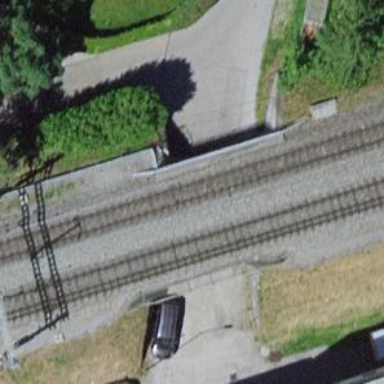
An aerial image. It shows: Narrow-gauge railway with electrified contact line.